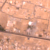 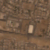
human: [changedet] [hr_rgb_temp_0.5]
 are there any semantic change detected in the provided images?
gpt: The desert area above the road is urbanized.